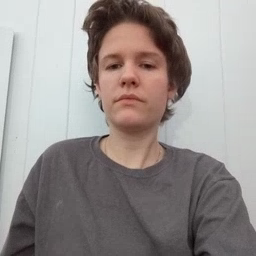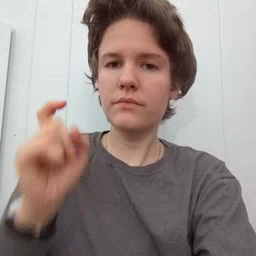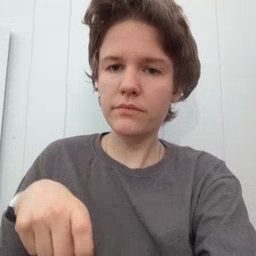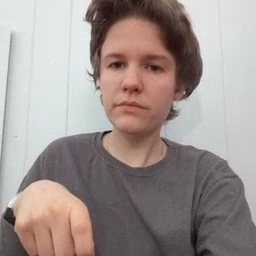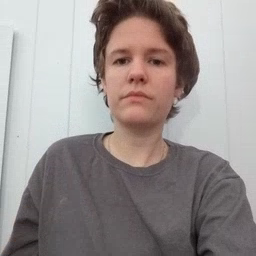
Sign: haveto